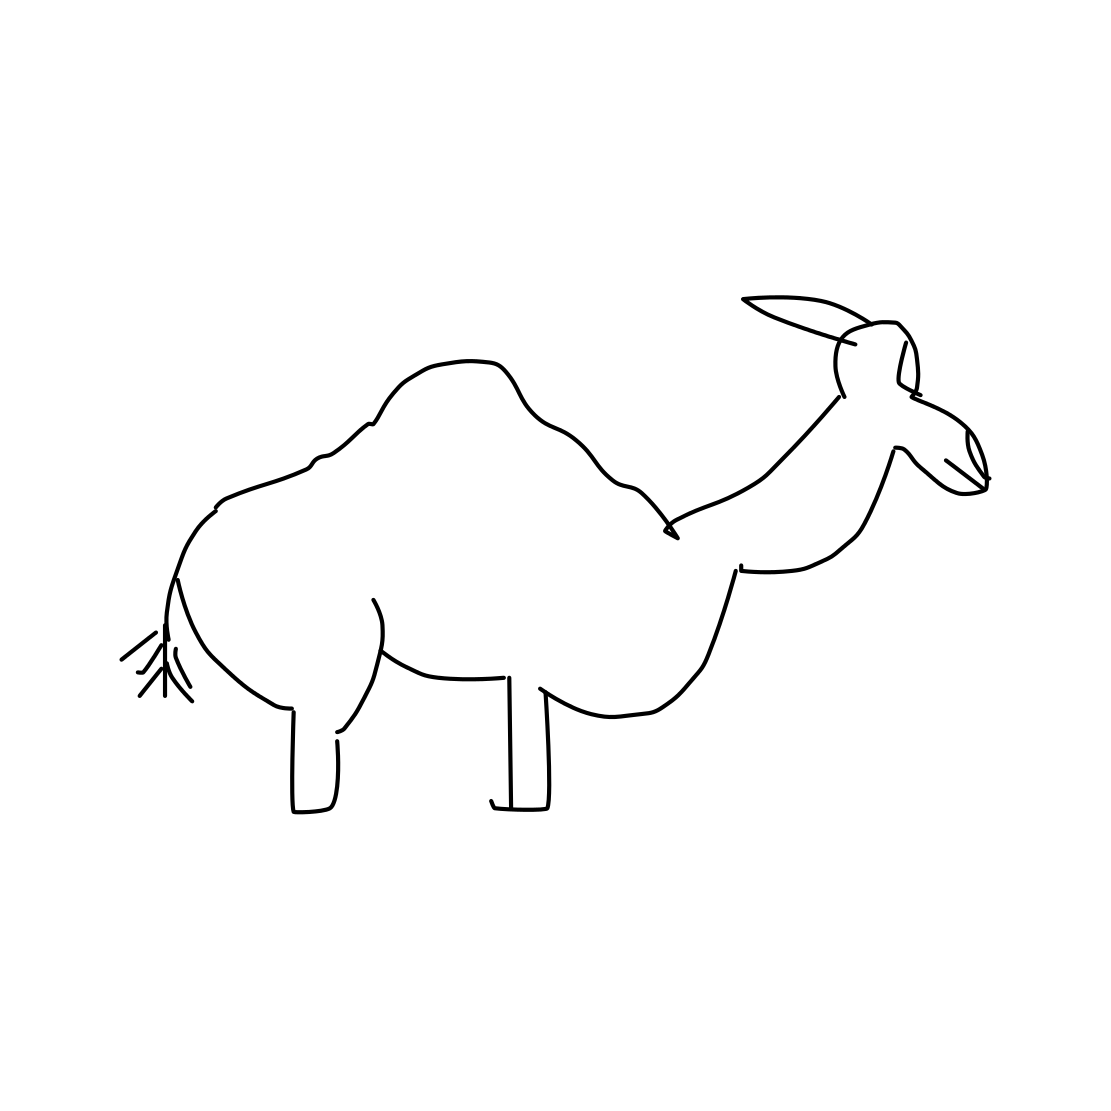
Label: camel